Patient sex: F
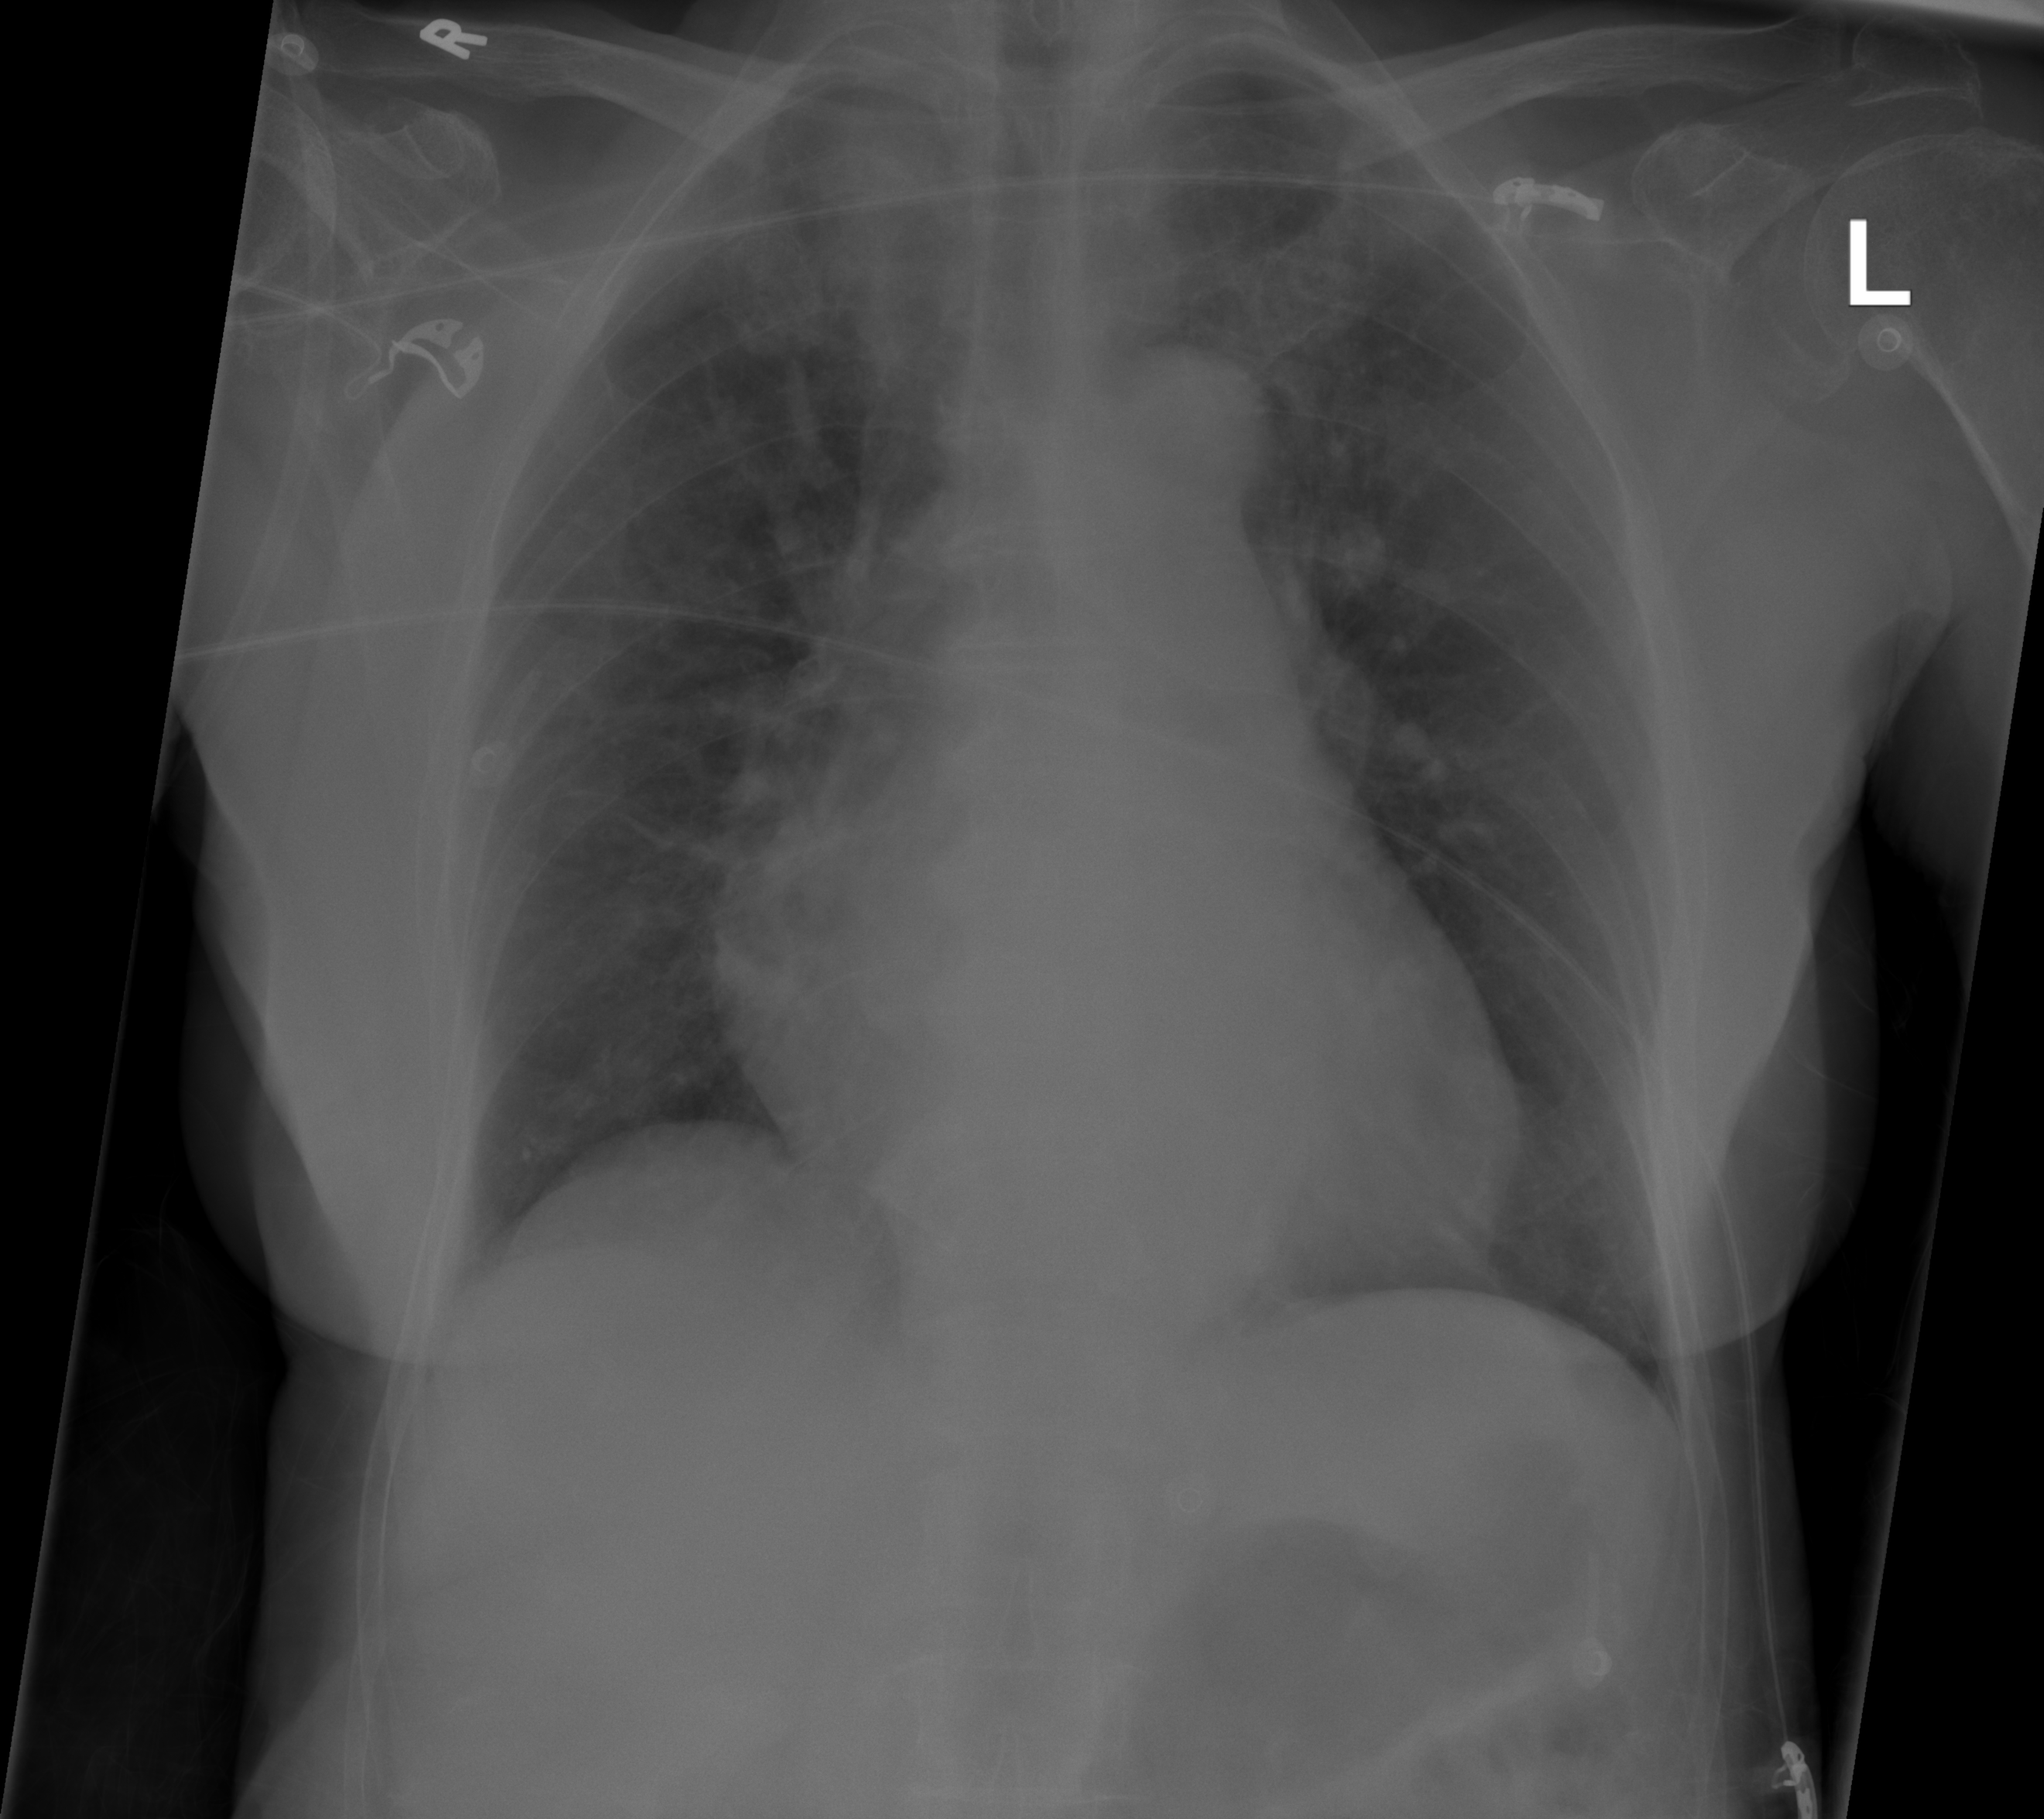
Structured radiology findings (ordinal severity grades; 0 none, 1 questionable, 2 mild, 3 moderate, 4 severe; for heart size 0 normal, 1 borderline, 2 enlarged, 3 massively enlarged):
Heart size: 2
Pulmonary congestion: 0
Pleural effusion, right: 0
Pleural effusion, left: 0
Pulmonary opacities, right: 2
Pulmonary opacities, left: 1
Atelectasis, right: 0
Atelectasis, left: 0